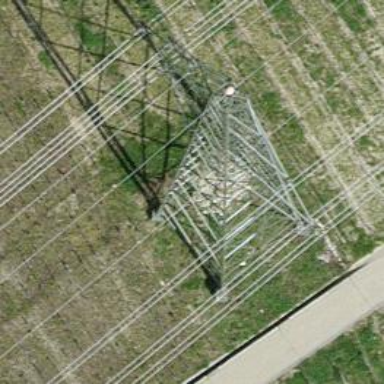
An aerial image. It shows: Towering power structure.